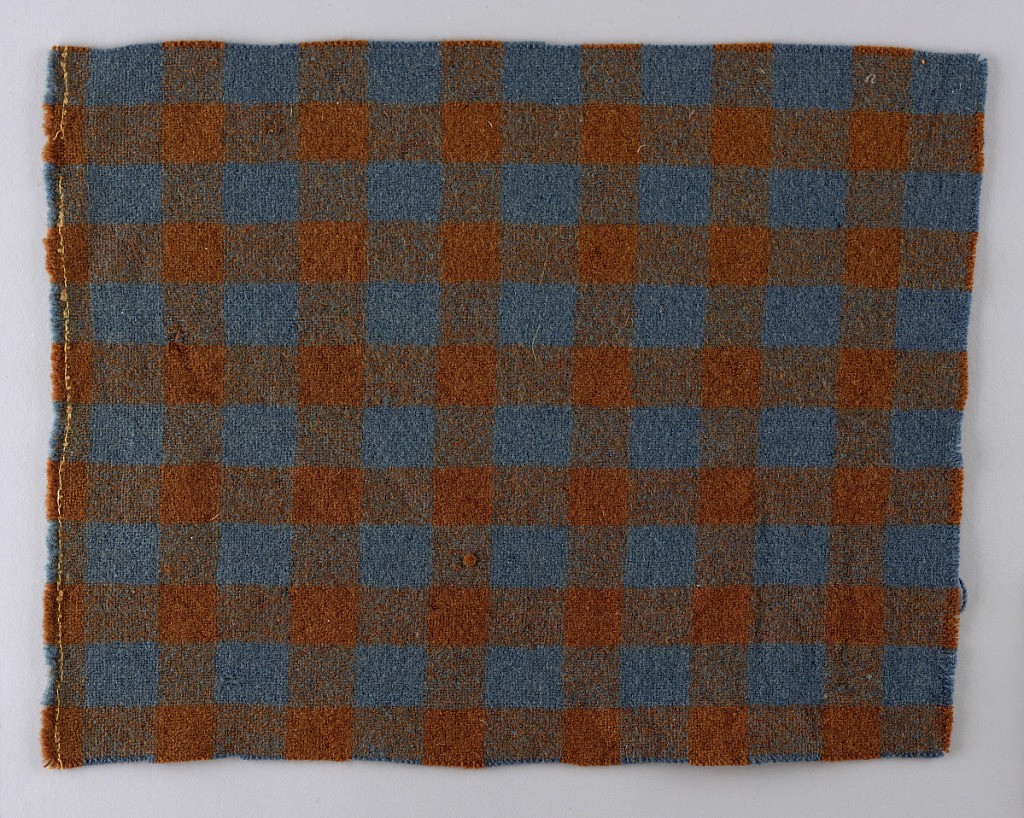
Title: Textile
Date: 18th–19th century
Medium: wool Technique: plain weave
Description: Blue and brown gingham check (formed when alternating blue and brown stripes in both the warp and weft intersect to give solid blue, solid brown, and a blue/brown mixed shade.)